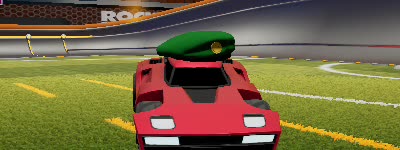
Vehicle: breakout